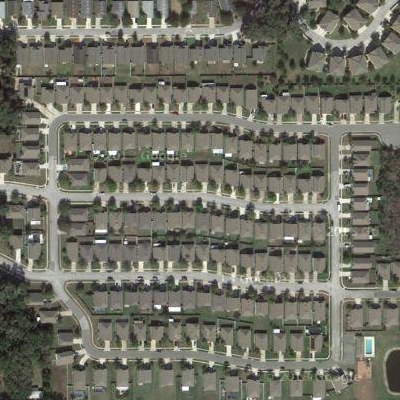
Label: Resident